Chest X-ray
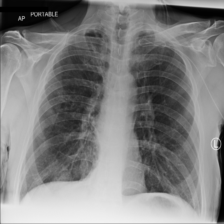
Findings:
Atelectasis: negative
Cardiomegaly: negative
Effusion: negative
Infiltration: negative
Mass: negative
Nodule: negative
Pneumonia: negative
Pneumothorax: negative
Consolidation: negative
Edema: negative
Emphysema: negative
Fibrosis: negative
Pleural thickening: negative
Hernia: negative